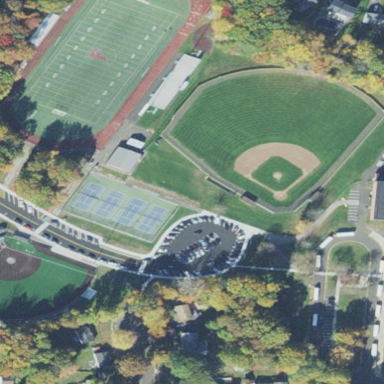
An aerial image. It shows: Baseball pitch for leisure and sports activities.